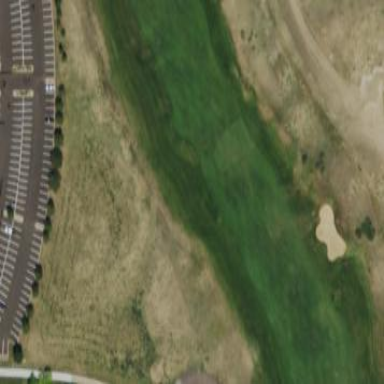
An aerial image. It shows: Grassy area designated as golf fairway.